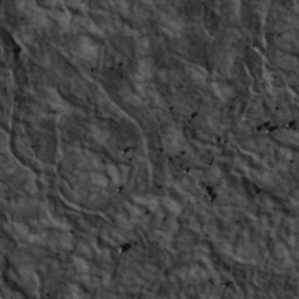
Label: non_frost